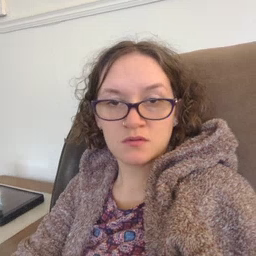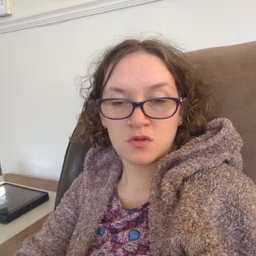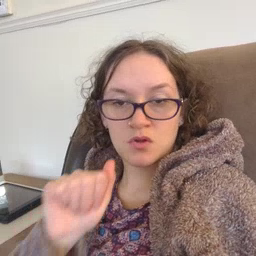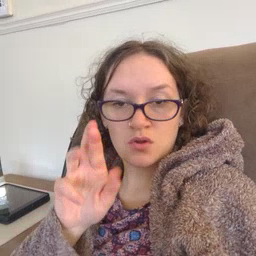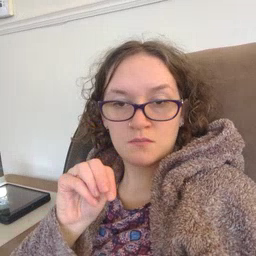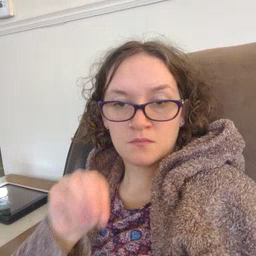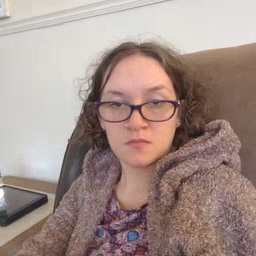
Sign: arm